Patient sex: M
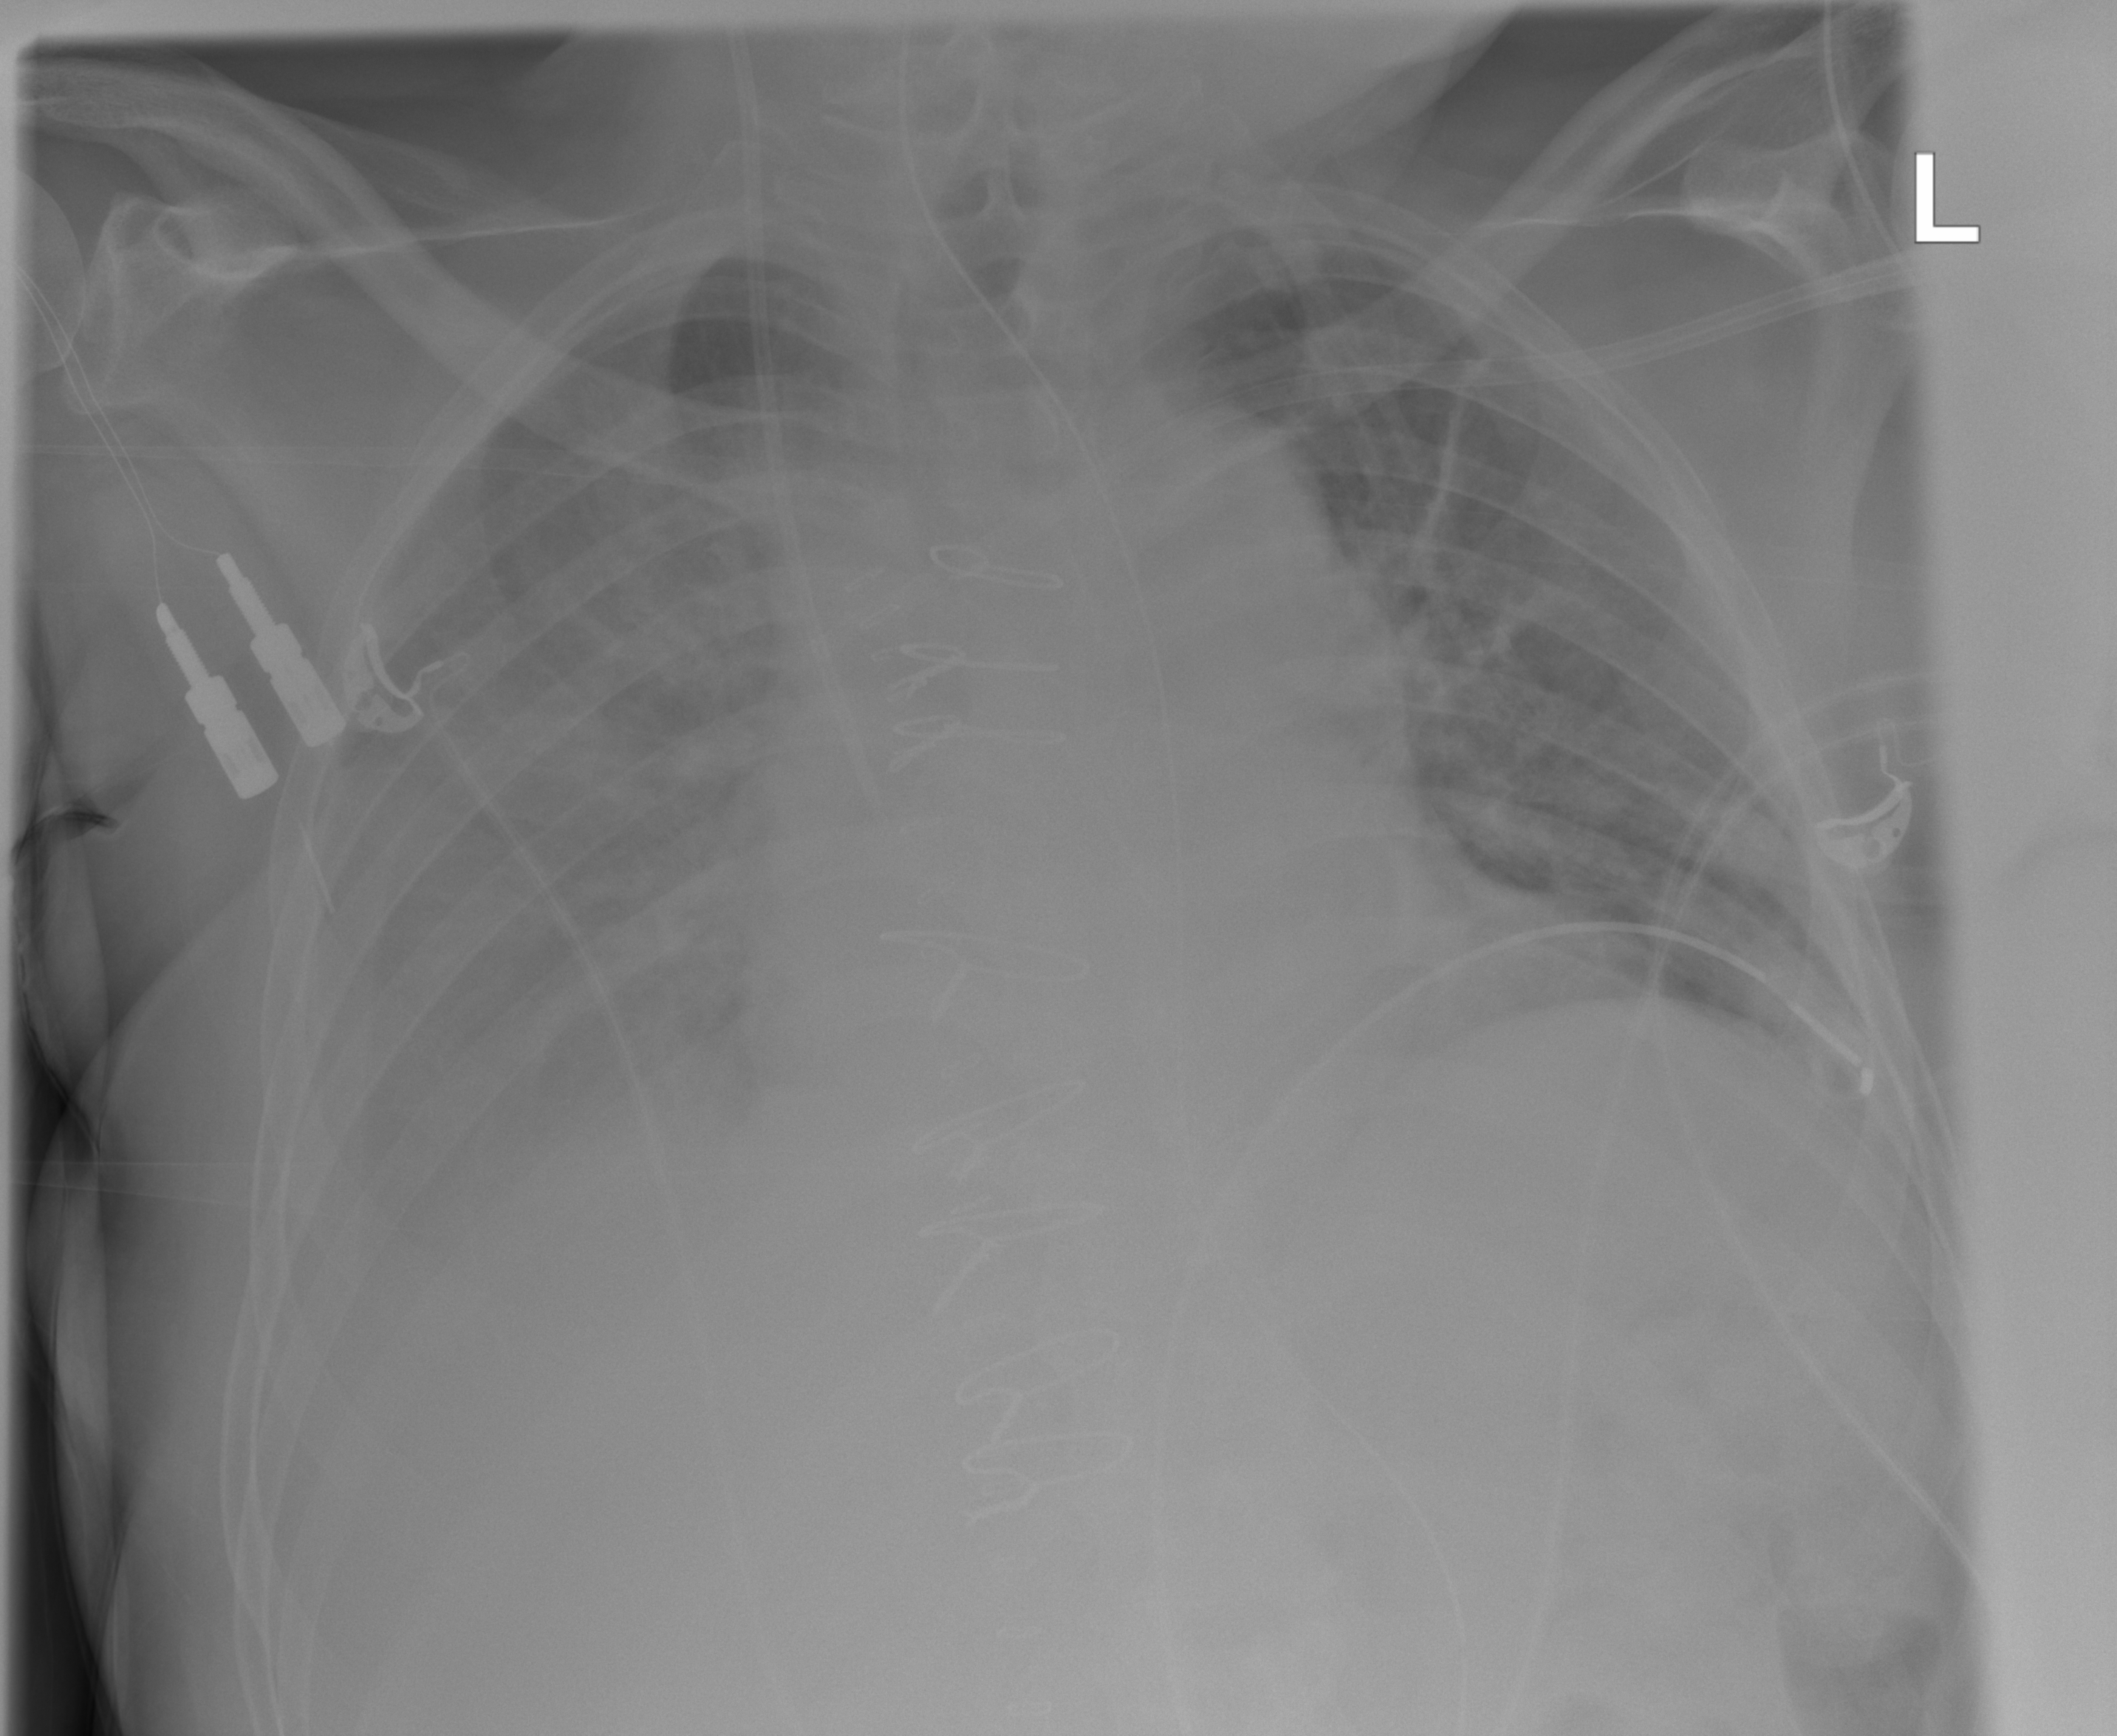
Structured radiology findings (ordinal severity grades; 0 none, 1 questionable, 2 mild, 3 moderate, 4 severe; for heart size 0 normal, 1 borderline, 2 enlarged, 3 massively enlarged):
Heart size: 2
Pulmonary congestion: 2
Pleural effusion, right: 3
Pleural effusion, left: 0
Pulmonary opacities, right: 0
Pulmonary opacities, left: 0
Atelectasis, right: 2
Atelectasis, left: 2